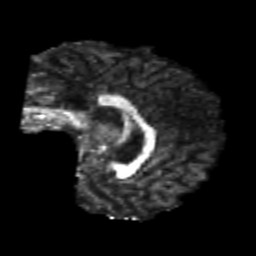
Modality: FA
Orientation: sagittal
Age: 20
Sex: male
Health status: healthy
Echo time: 0.074 s